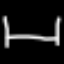
Label: bed